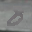
Label: 8